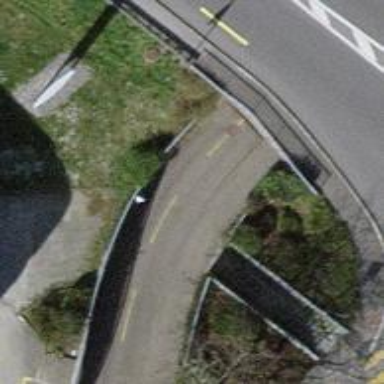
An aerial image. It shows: Tunnel for cyclists along cycleway.